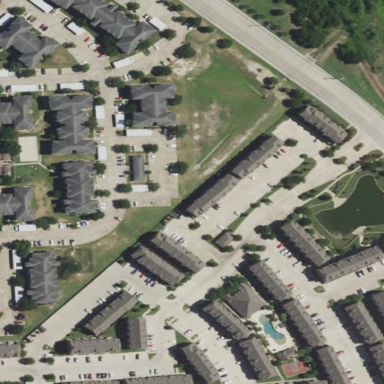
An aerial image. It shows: Residential area with apartments.